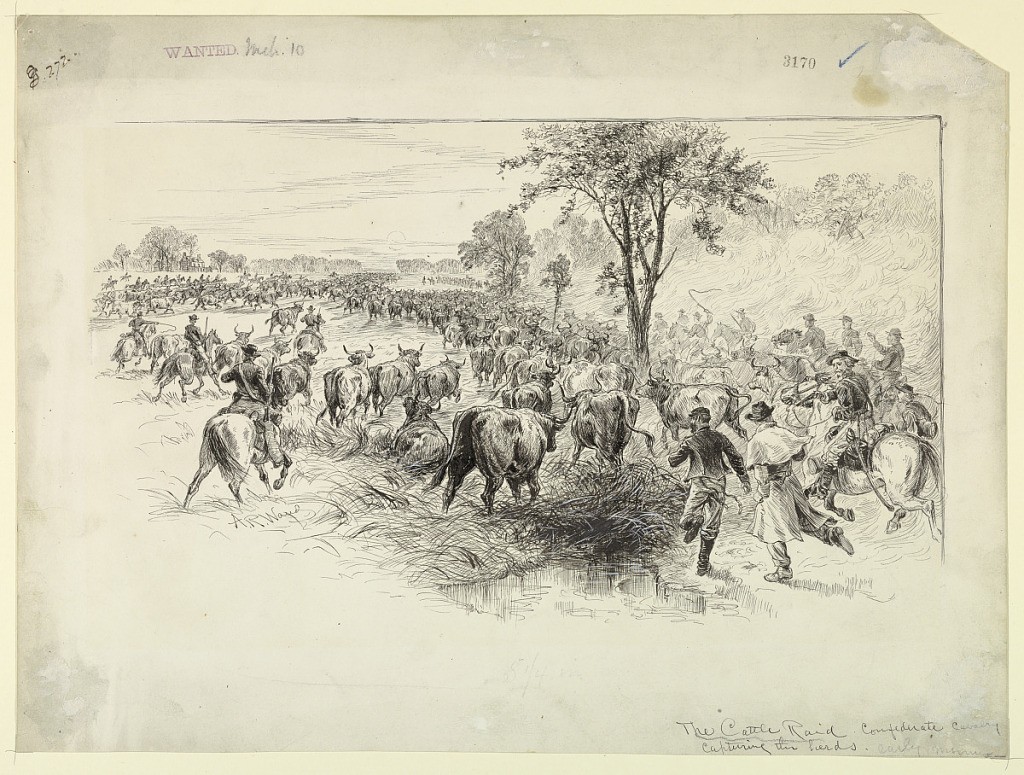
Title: The Cattle Raid by the Confederate Cavalry
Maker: Alfred R. Waud, American, b. England, 1828–1891
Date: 1887-88
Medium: Pen and ink, black and white gouahce, on paper
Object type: Drawing
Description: The Confederate Cavalry rounding up the herds of cattle